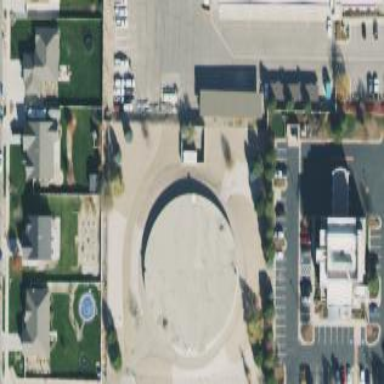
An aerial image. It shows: Building with water storage tank inside.